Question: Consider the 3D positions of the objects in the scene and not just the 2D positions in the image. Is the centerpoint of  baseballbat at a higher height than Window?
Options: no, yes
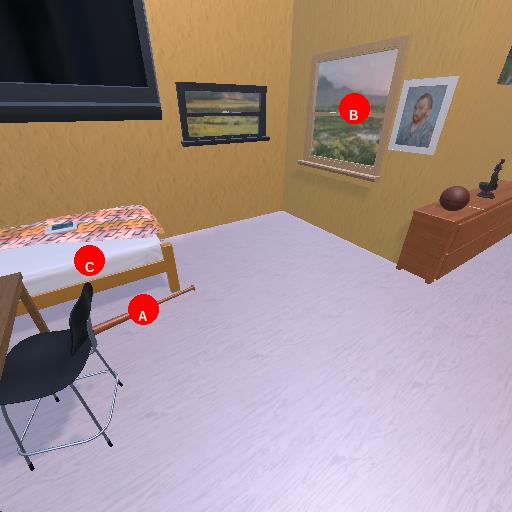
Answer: no